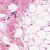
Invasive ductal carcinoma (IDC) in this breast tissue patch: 0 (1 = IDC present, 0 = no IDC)